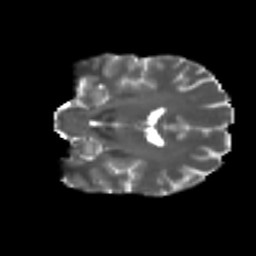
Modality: T2w
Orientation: coronal
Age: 26
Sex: female
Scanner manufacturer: ge
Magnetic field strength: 3 T
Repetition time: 7.8 s
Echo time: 0.0607 s